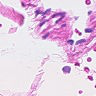
Metastatic tissue present: no